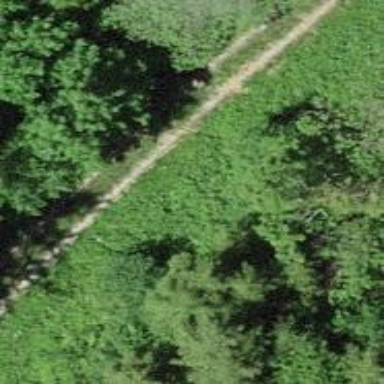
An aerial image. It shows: Grassy track with grade2 tracktype.